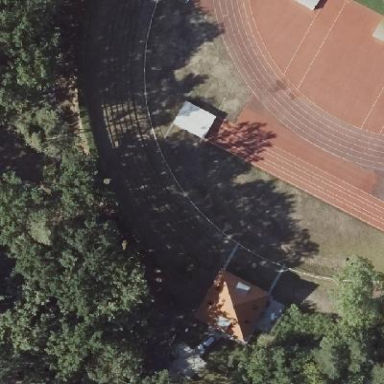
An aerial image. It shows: Tartan track designed for long jump sport on leisure land.